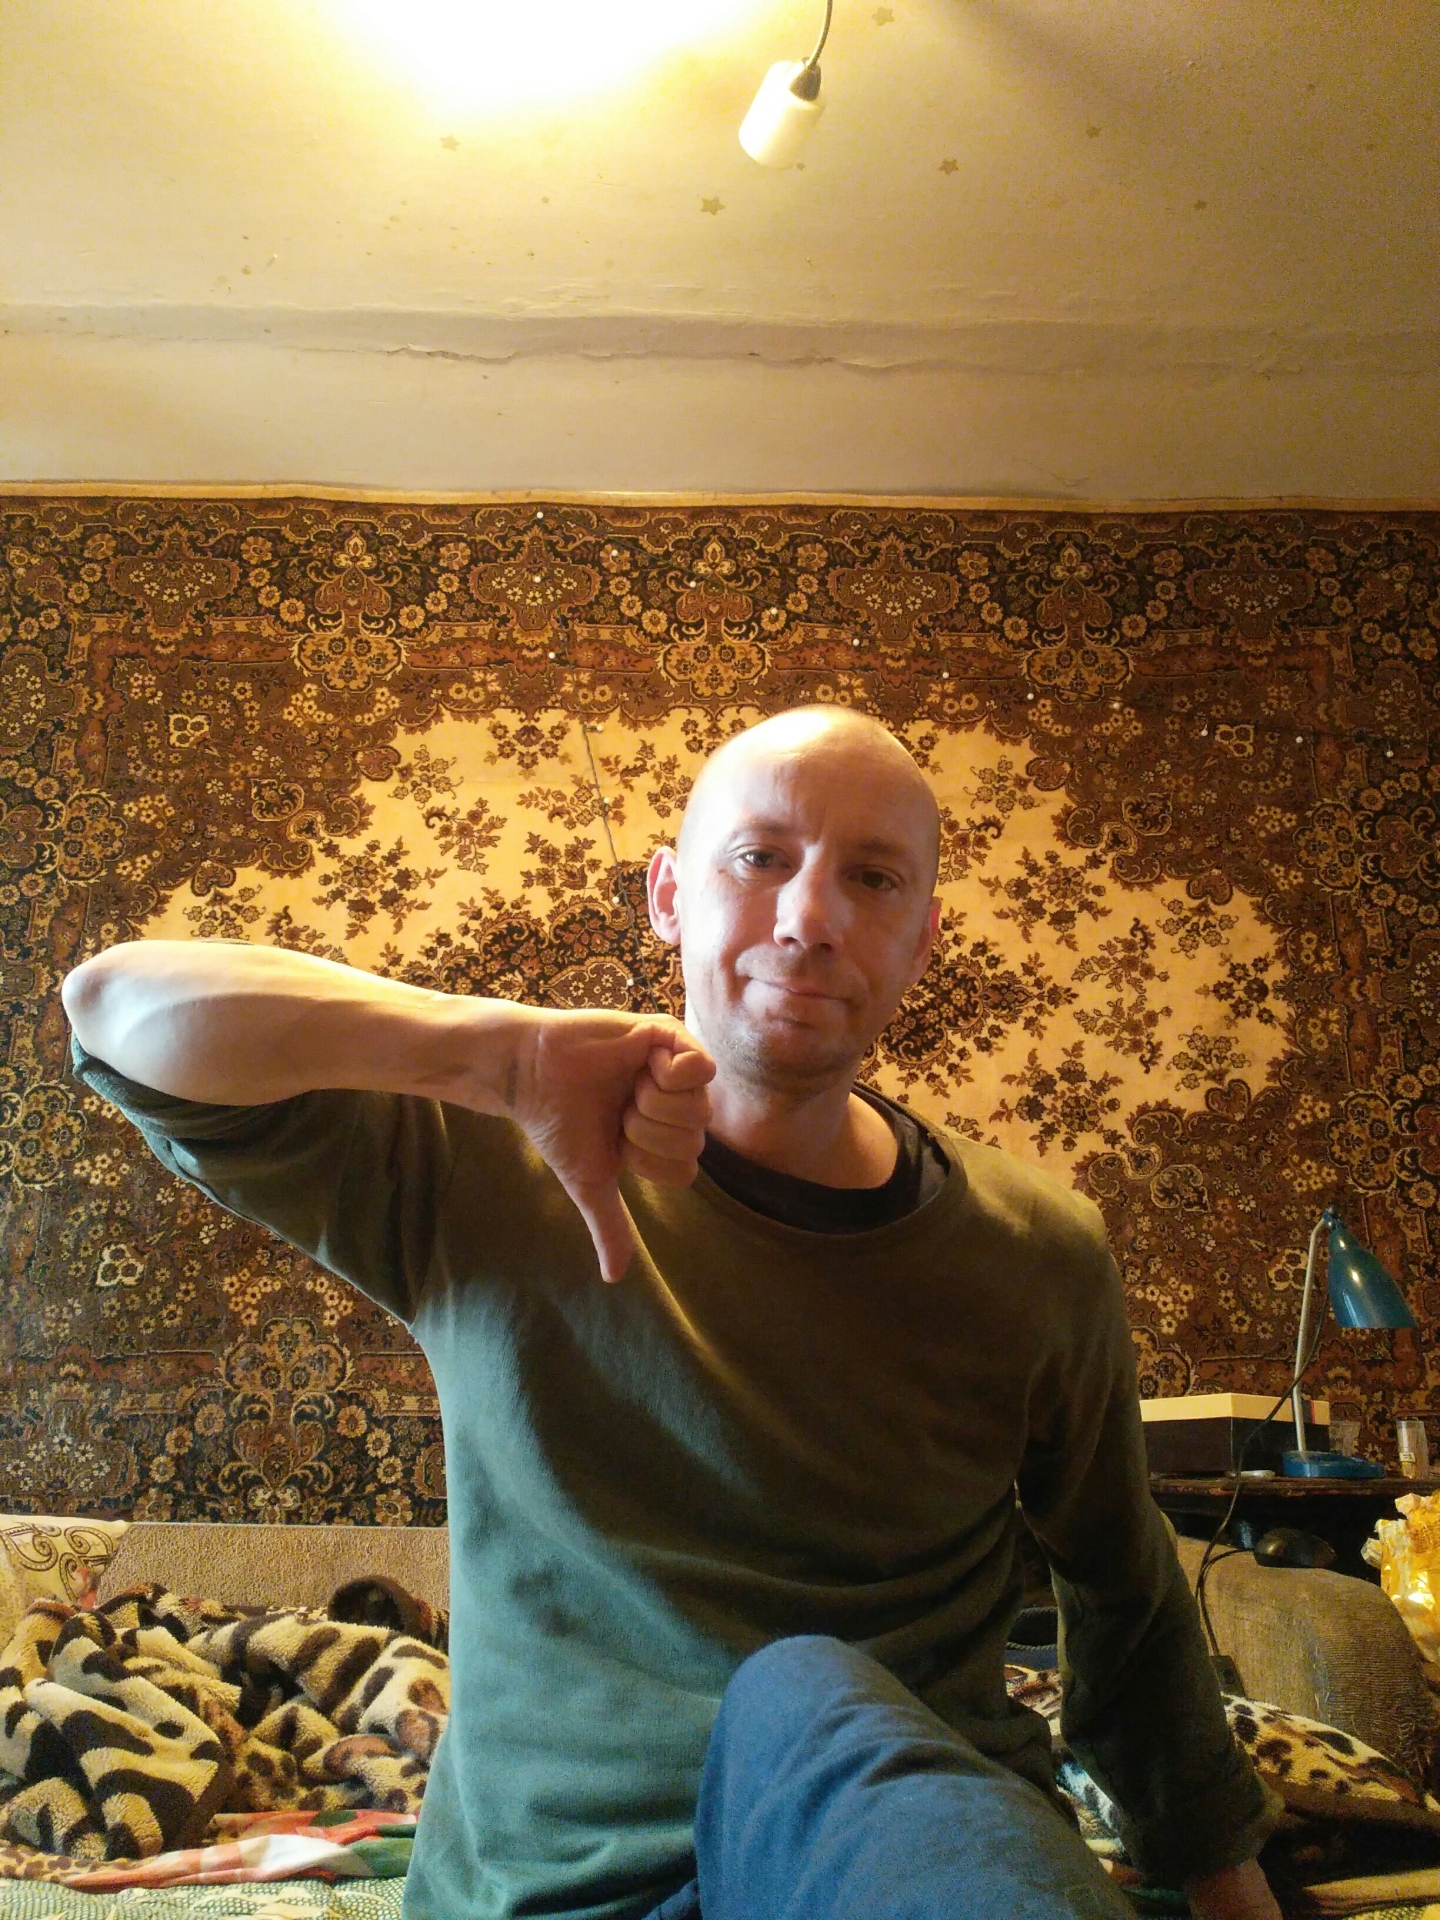
Label: noise